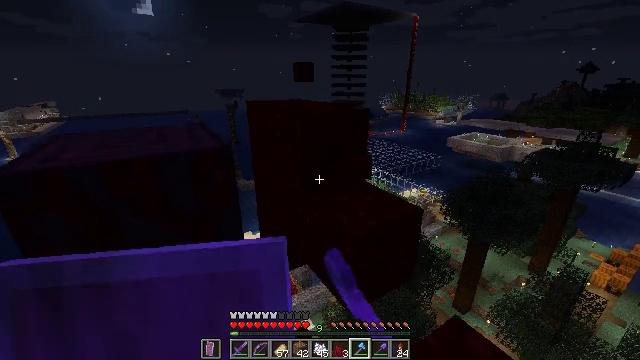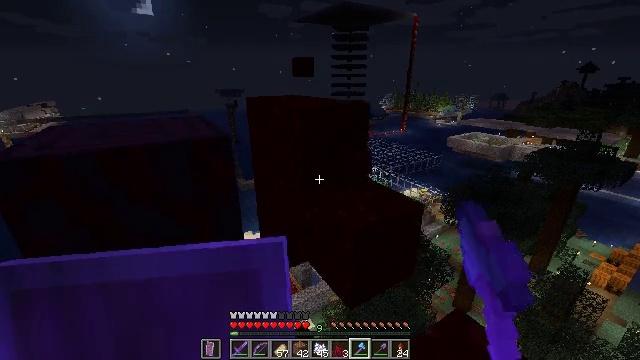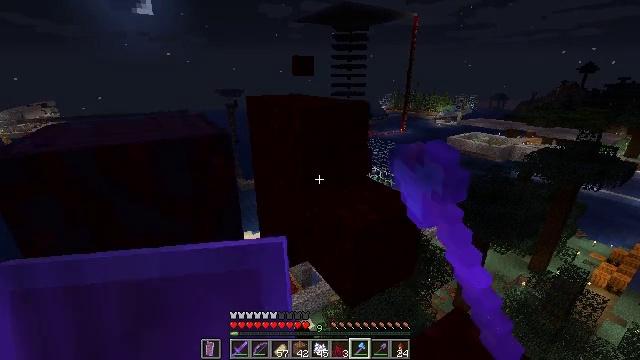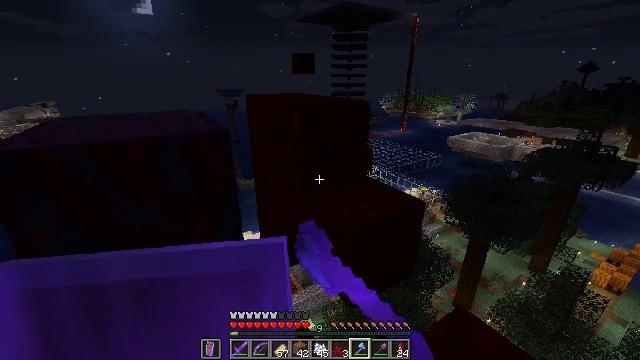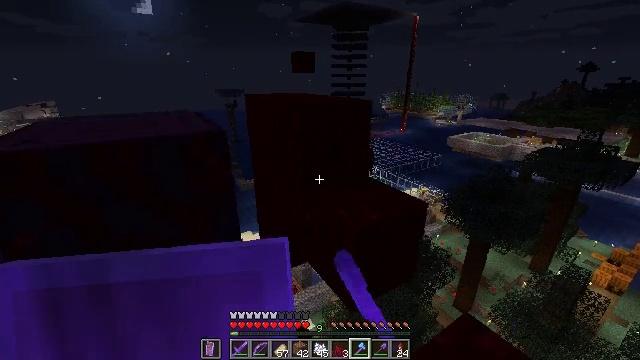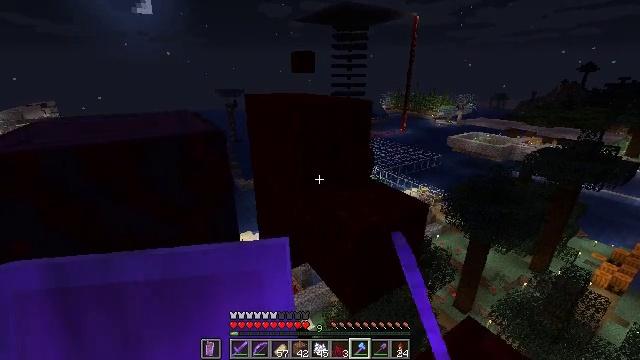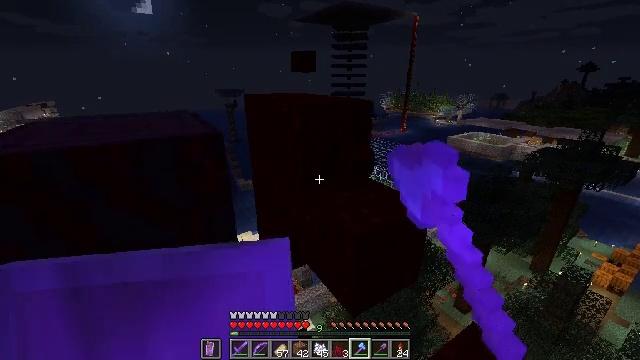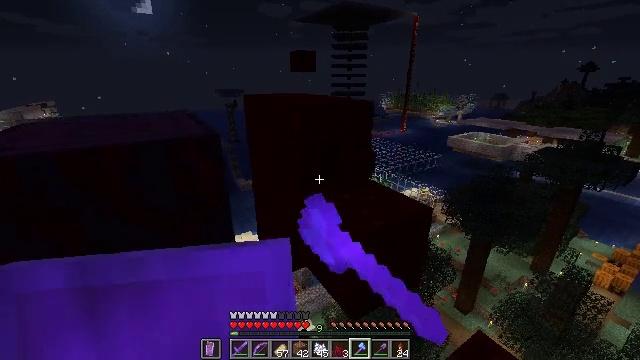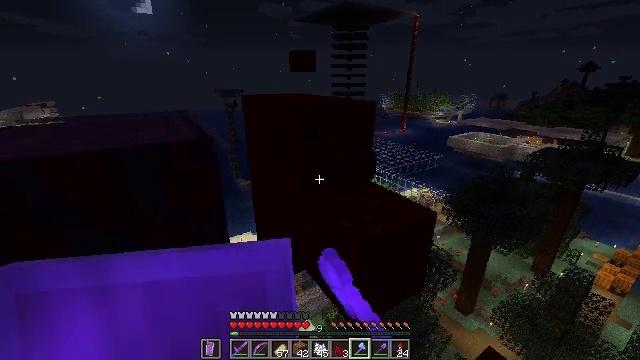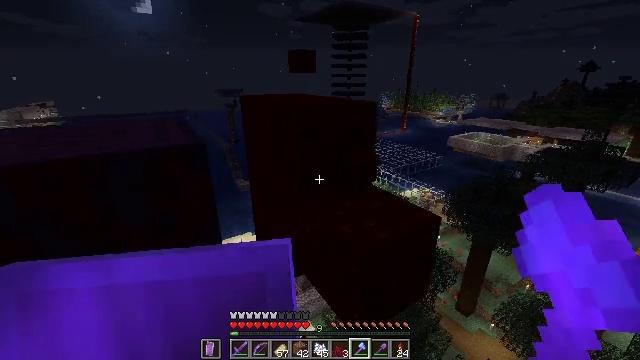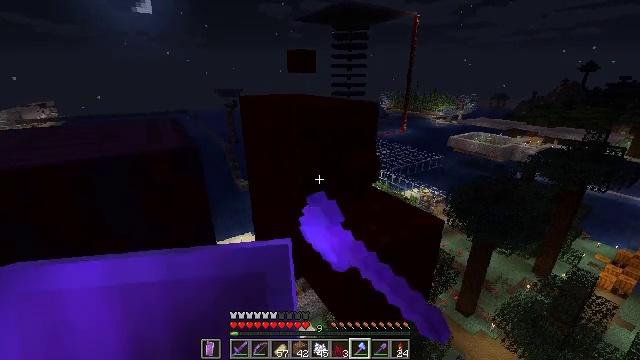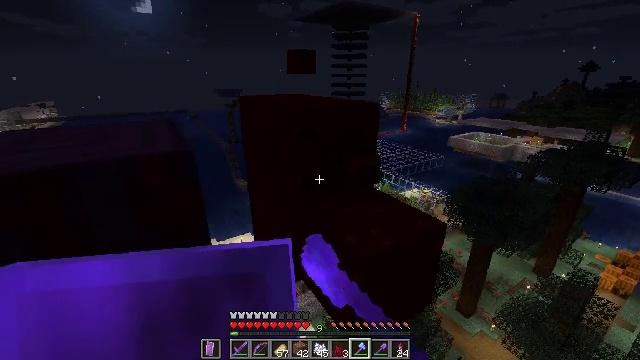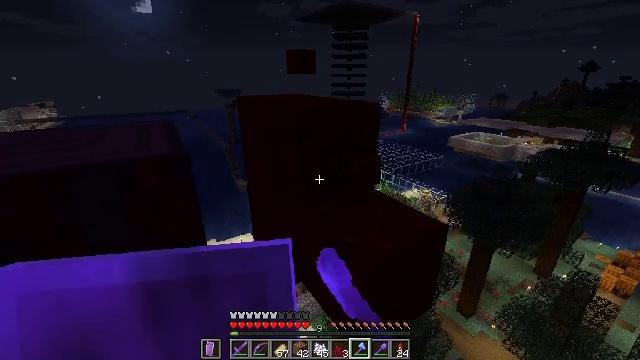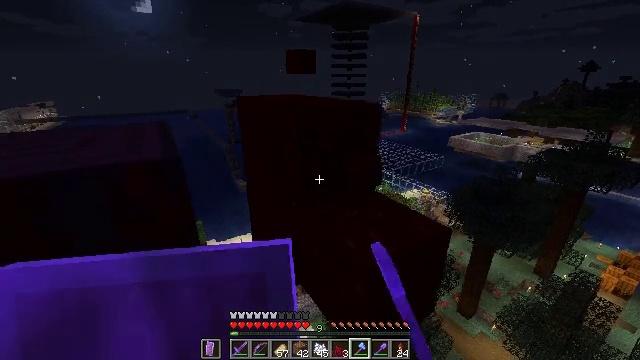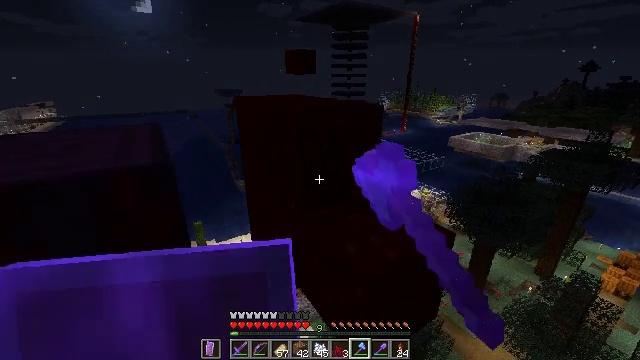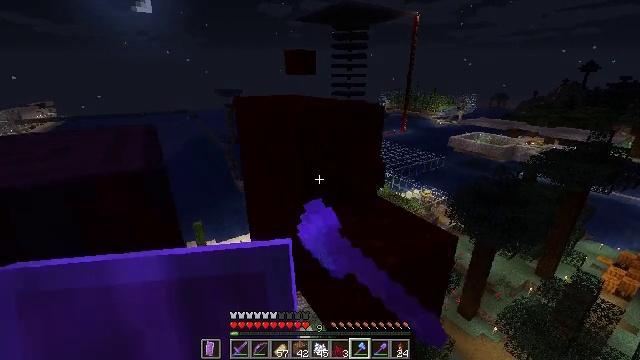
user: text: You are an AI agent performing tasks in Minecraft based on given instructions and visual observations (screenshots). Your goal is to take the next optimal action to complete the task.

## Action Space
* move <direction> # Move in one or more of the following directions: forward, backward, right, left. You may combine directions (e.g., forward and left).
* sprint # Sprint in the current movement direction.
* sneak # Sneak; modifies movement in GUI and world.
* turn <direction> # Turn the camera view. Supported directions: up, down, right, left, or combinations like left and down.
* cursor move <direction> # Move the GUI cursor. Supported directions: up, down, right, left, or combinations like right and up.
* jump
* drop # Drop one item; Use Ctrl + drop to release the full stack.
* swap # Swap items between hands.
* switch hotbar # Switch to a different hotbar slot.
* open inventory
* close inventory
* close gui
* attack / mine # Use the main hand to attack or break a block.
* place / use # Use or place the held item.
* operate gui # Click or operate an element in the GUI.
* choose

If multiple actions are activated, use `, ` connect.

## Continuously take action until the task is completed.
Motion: motion action
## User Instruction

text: Harvest nether wart blocks for resources.
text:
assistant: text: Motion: sneak, attack / mine
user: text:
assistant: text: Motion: sneak, attack / mine
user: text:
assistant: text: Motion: move forward, sneak, attack / mine
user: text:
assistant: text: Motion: move forward, sneak, attack / mine
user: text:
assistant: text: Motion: move forward, sneak, attack / mine
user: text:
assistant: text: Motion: move forward, sneak, attack / mine
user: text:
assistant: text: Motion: move forward, sneak, attack / mine
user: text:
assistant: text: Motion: move forward, sneak, attack / mine
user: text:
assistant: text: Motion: move forward, sneak, attack / mine
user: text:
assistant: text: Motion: move forward, sneak, attack / mine
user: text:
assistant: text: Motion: move forward, sneak, attack / mine
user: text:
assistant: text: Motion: move forward, sneak, attack / mine
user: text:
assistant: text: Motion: move forward, sneak, attack / mine
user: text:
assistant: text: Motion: move forward, sneak, attack / mine
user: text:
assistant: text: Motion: move forward, sneak, attack / mine
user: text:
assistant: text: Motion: move forward, sneak, turn left and up, attack / mine
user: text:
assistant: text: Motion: move forward, sneak, turn left and up, attack / mine
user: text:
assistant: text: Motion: move forward, sneak, attack / mine
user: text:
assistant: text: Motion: move forward, sneak, attack / mine
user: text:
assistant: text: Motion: move forward, sneak, attack / mine
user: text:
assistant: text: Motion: move forward, sneak, attack / mine
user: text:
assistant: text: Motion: move forward, sneak, attack / mine
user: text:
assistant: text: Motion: move forward, sneak, attack / mine
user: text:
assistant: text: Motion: move forward, sneak, attack / mine
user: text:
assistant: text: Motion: move forward, sneak, turn left, attack / mine
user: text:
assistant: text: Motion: move forward, sneak, turn left, attack / mine
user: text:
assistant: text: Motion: move forward, sneak, turn left, attack / mine
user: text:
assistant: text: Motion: move forward, sneak, attack / mine
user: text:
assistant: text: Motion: move forward, sneak, attack / mine
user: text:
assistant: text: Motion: move forward, sneak, attack / mine